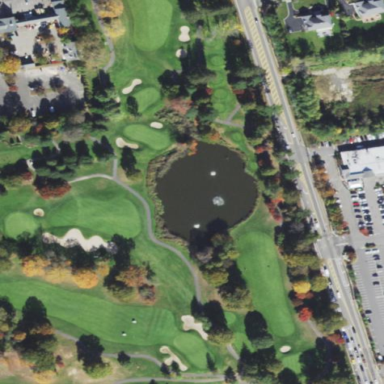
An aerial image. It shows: Scenic view of water hazard on golf course. The natural water feature adds beauty to the landscape.